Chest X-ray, PA view. Patient: 45 years old, sex F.
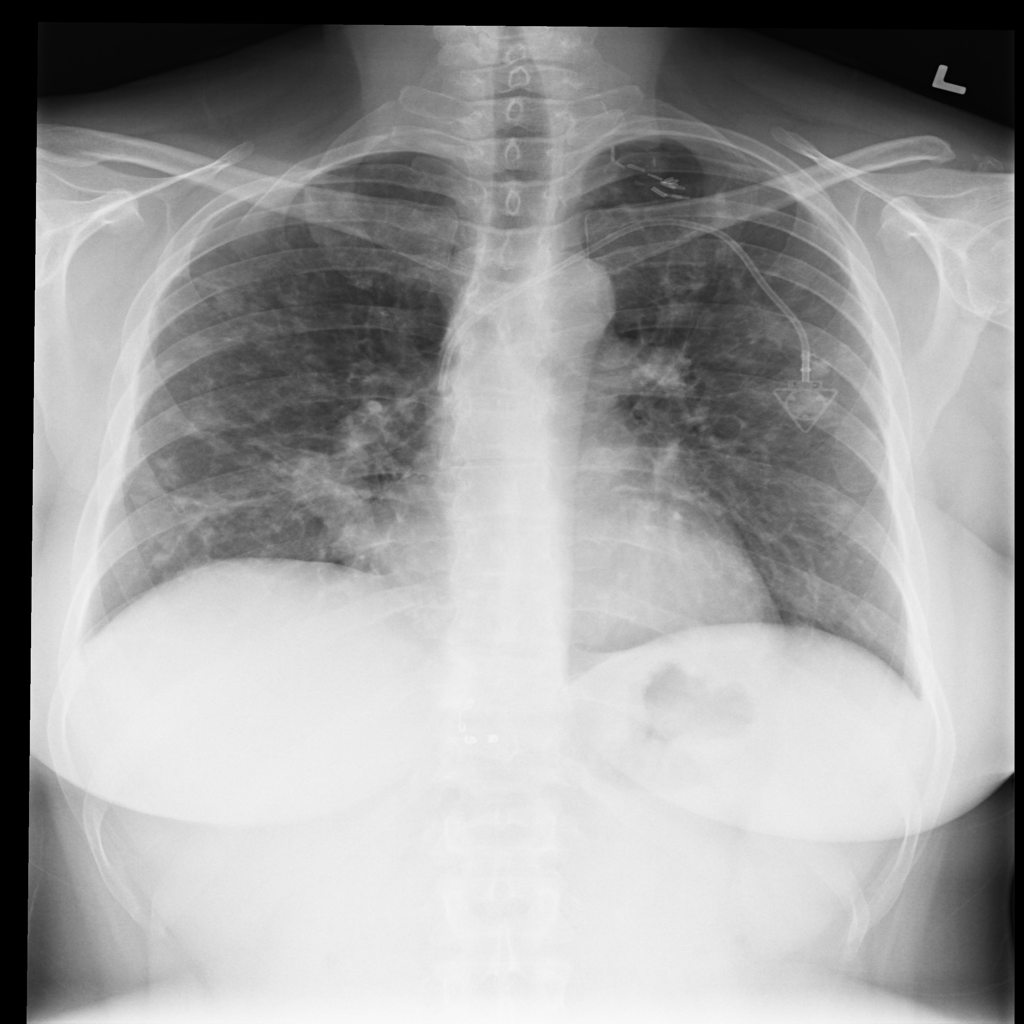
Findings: Mass, Nodule